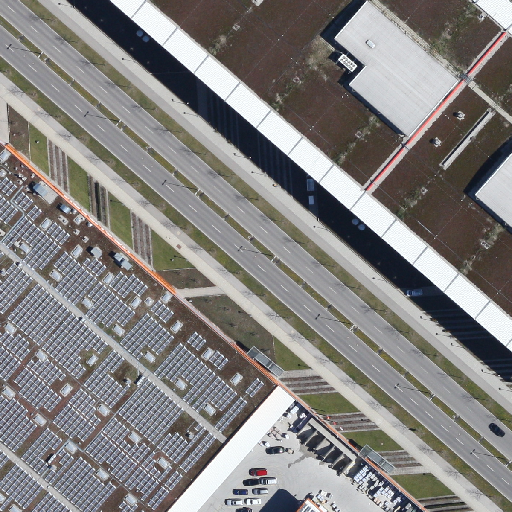
Referring expression: building along the road